Question: I'm about to create a solution that will list events that will occur in specific days, and was looking for a Calendar control that I can deal with to make only the days with events clickable, and of course receive this click event and handle the rest myself in my Controller.
(something like the old asp:Calendar server-side control in Webforms).
is there any that match this scenario?
What I'm exactly looking for is a Mini Calendar, not a full Calendar like the one in Outlook.
this is what I'm exactly looking for:

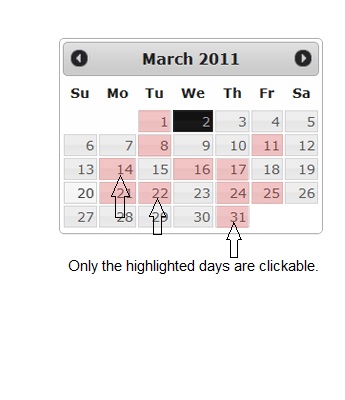
Answer: jQuery UI can do the exact styling you want.. ()
You will need to download the script and the theme <URL>
'''
<div id="datepicker"></div>
'''
'''
var activeDays=[1,4,10,21,22,23,27,28,30];
$('#datepicker').datepicker(
{
beforeShowDay: function(date) {
var hilight = [false,''];
if ( activeDays.indexOf( date.getDate() ) > -1)
{
hilight = [true,'isActive'];
}
return hilight;
}
}
);
'''
The 'activeDays' variable could hold dates directly () and you would need to alter the conditional inside the function to check for a match.
The 'isActive' is a class used to control the styling of the active dates..
'''
.isActive a.ui-state-default{
background:none;
background-color:pink;
}
'''
<URL>
the above code and example renders as